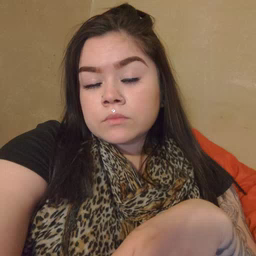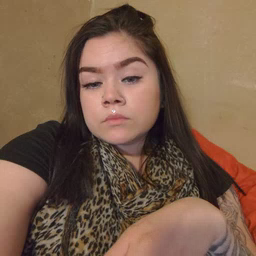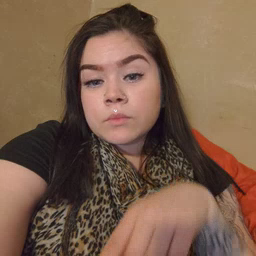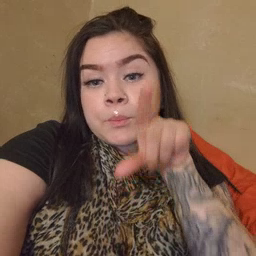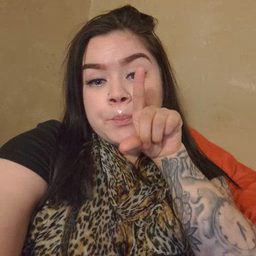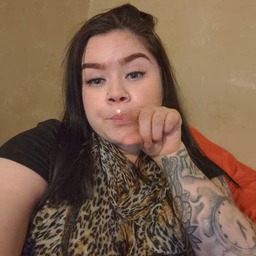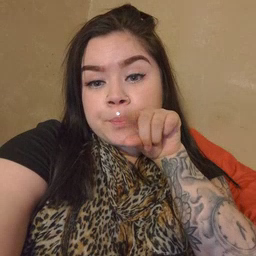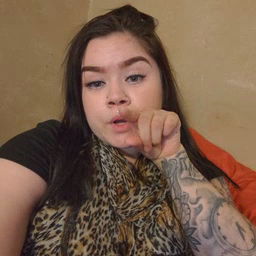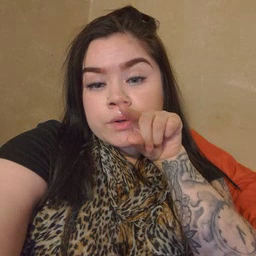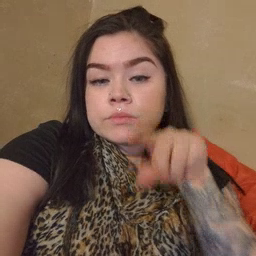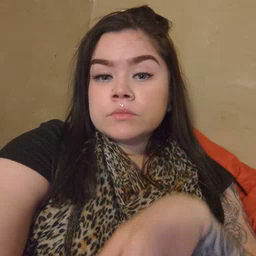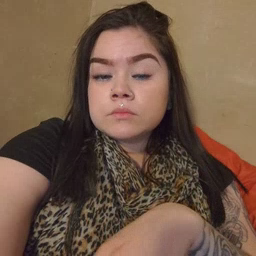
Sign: bird